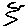
Label: zigzag